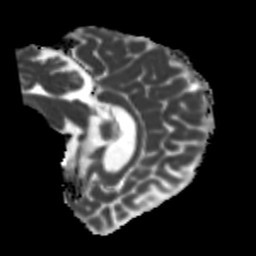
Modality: MD
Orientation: sagittal
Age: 53
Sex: male
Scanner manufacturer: siemens
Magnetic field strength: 3 T
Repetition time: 5.25 s
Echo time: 0.08 s